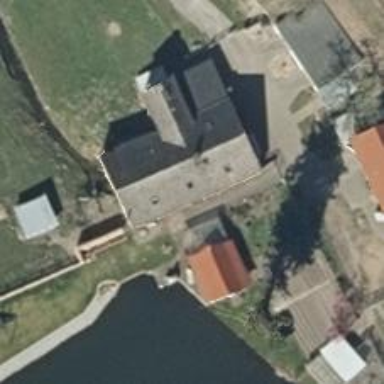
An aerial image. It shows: Watermill that is man-made.